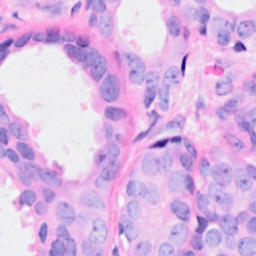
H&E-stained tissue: Breast